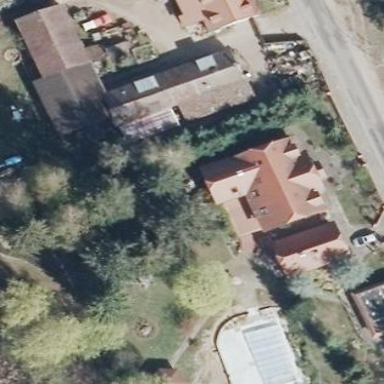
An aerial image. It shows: Detached building with half-hipped roof shape.